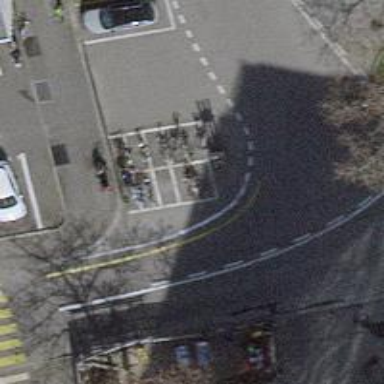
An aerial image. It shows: Bicycle parking area with stands.